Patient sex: M
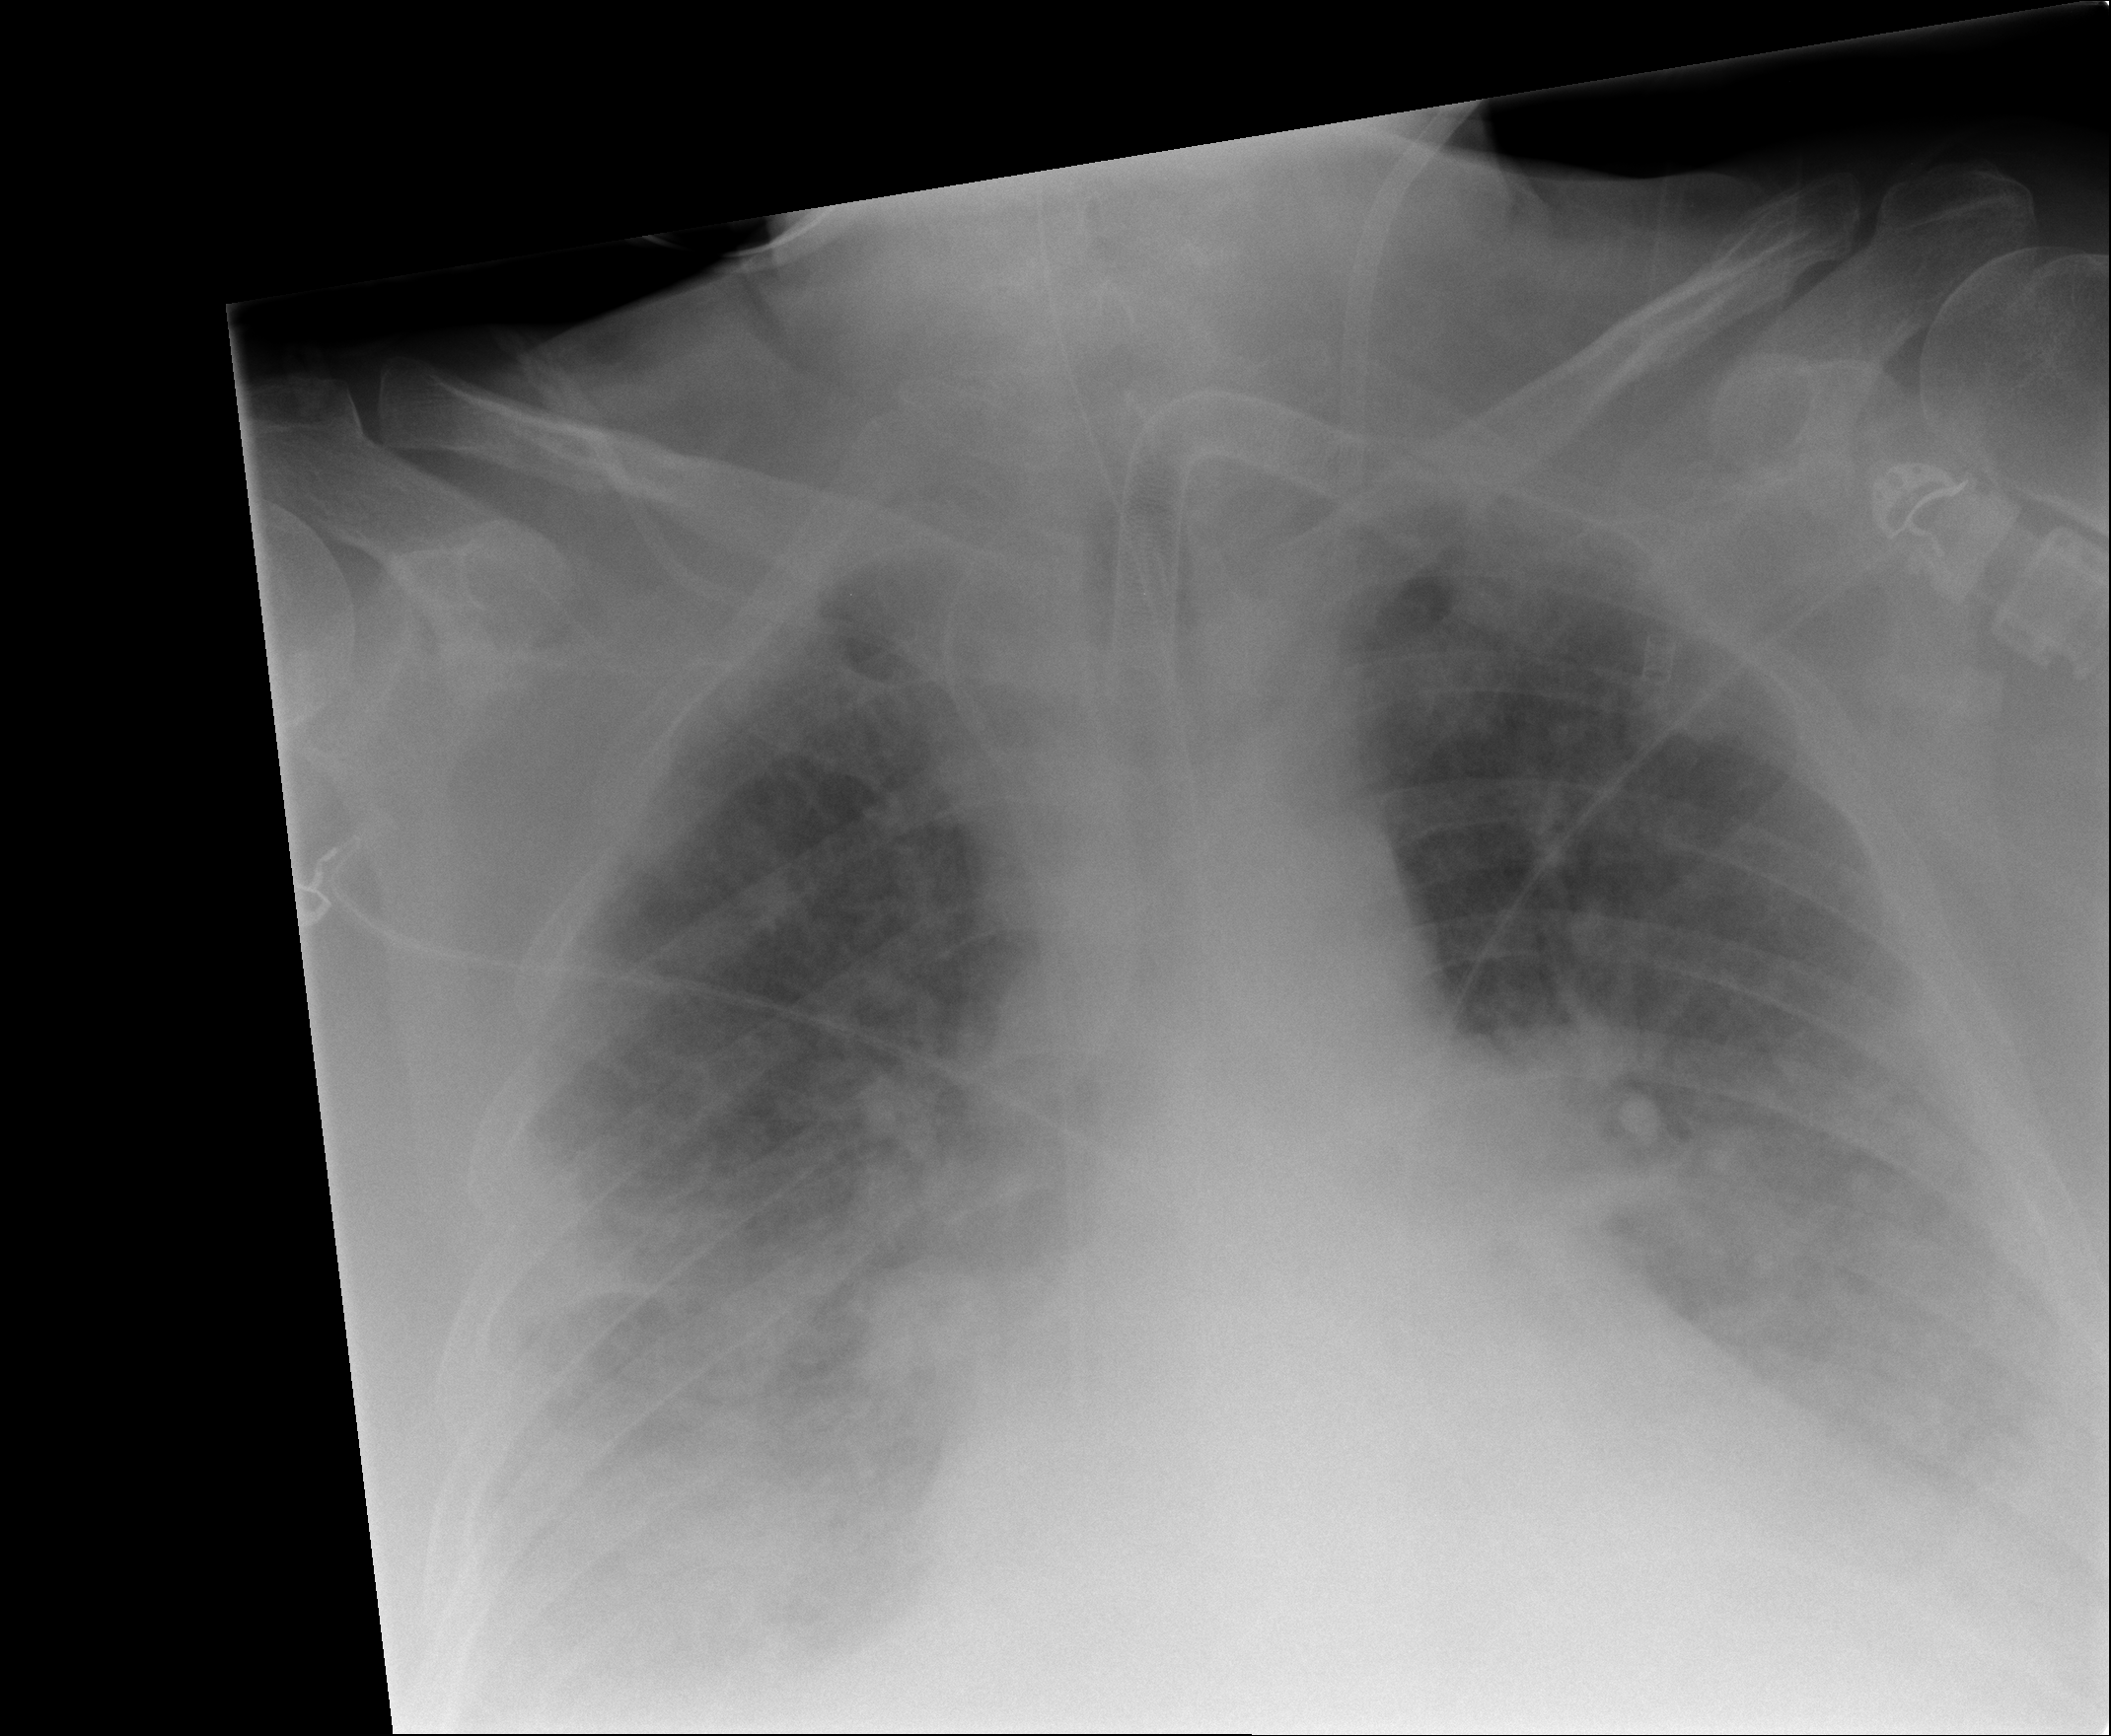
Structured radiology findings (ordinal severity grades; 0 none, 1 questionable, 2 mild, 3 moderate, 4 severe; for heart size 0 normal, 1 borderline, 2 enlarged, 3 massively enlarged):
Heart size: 0
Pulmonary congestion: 2
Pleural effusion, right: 2
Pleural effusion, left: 0
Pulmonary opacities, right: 3
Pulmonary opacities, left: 3
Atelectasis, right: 3
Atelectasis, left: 3